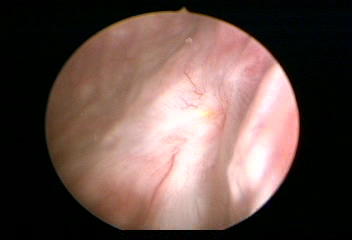
Modality: WLC
Class: Normal mucosa
Bladder cancer association: No